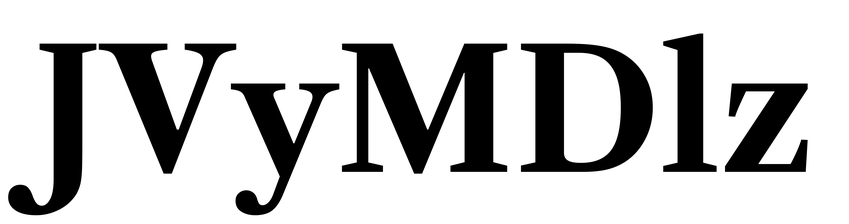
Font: LibreCaslonText_Bold